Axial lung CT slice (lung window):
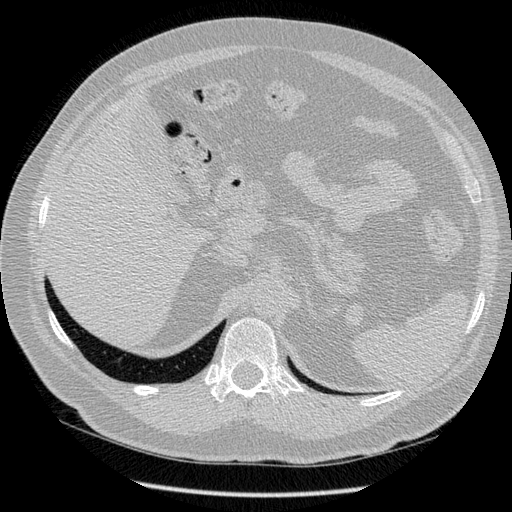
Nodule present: no